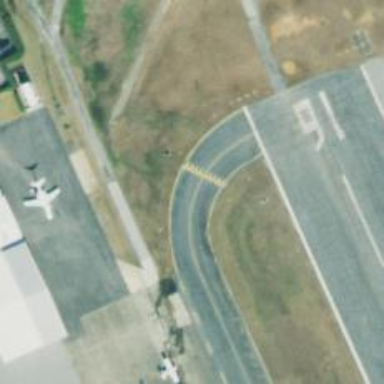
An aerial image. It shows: Image of taxiway at airport.